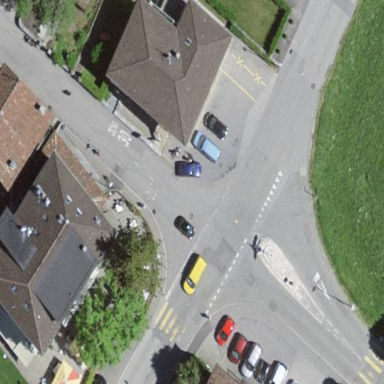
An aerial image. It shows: Residential road leading to square.